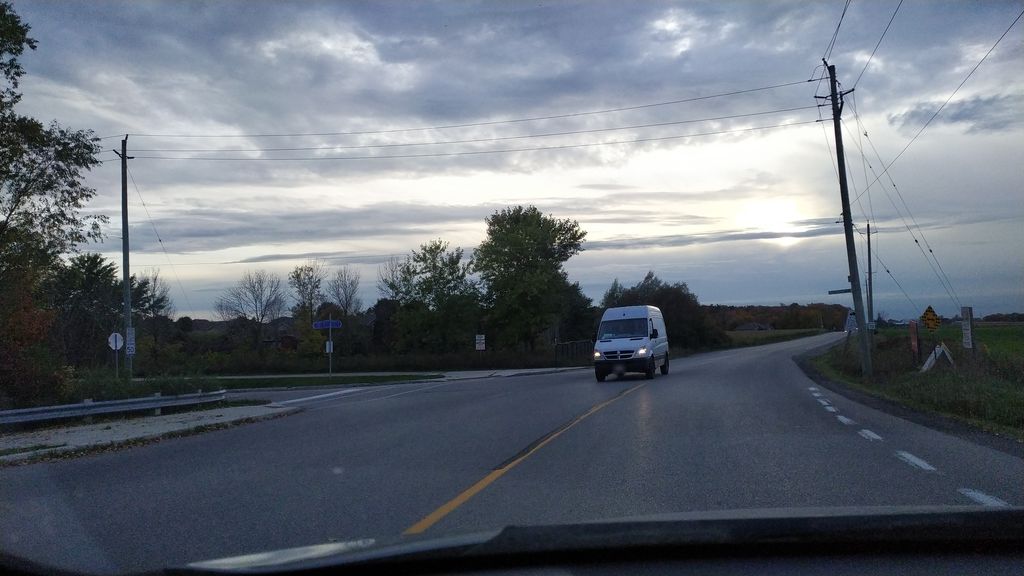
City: kitchener-waterloo